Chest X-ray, PA view. Patient: 51 years old, sex M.
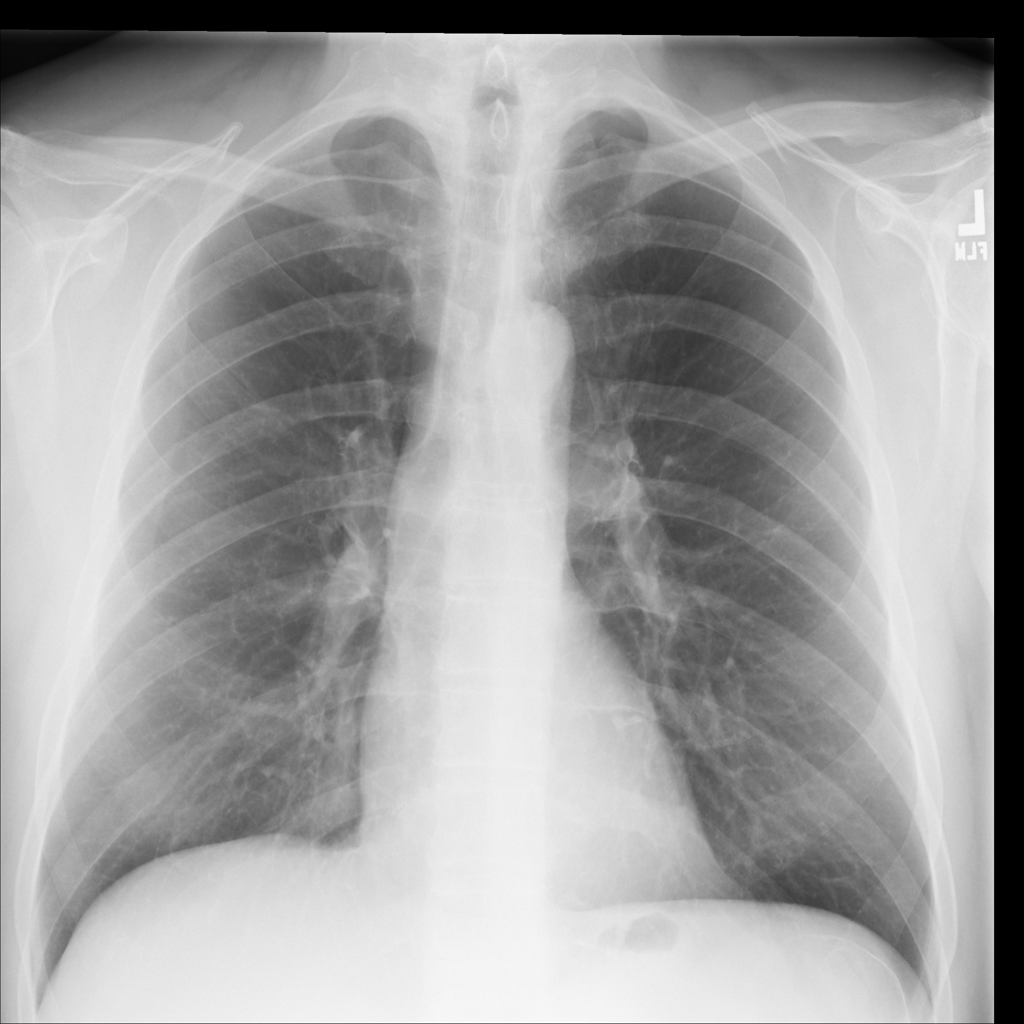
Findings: No Finding